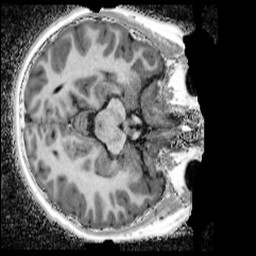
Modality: UNIT1_denoised
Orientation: axial
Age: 12
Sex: male
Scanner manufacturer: siemens
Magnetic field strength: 3 T
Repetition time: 4 s
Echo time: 0.00299 s